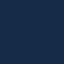
Label: SeaLake